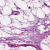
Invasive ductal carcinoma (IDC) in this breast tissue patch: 0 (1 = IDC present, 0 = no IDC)